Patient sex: M
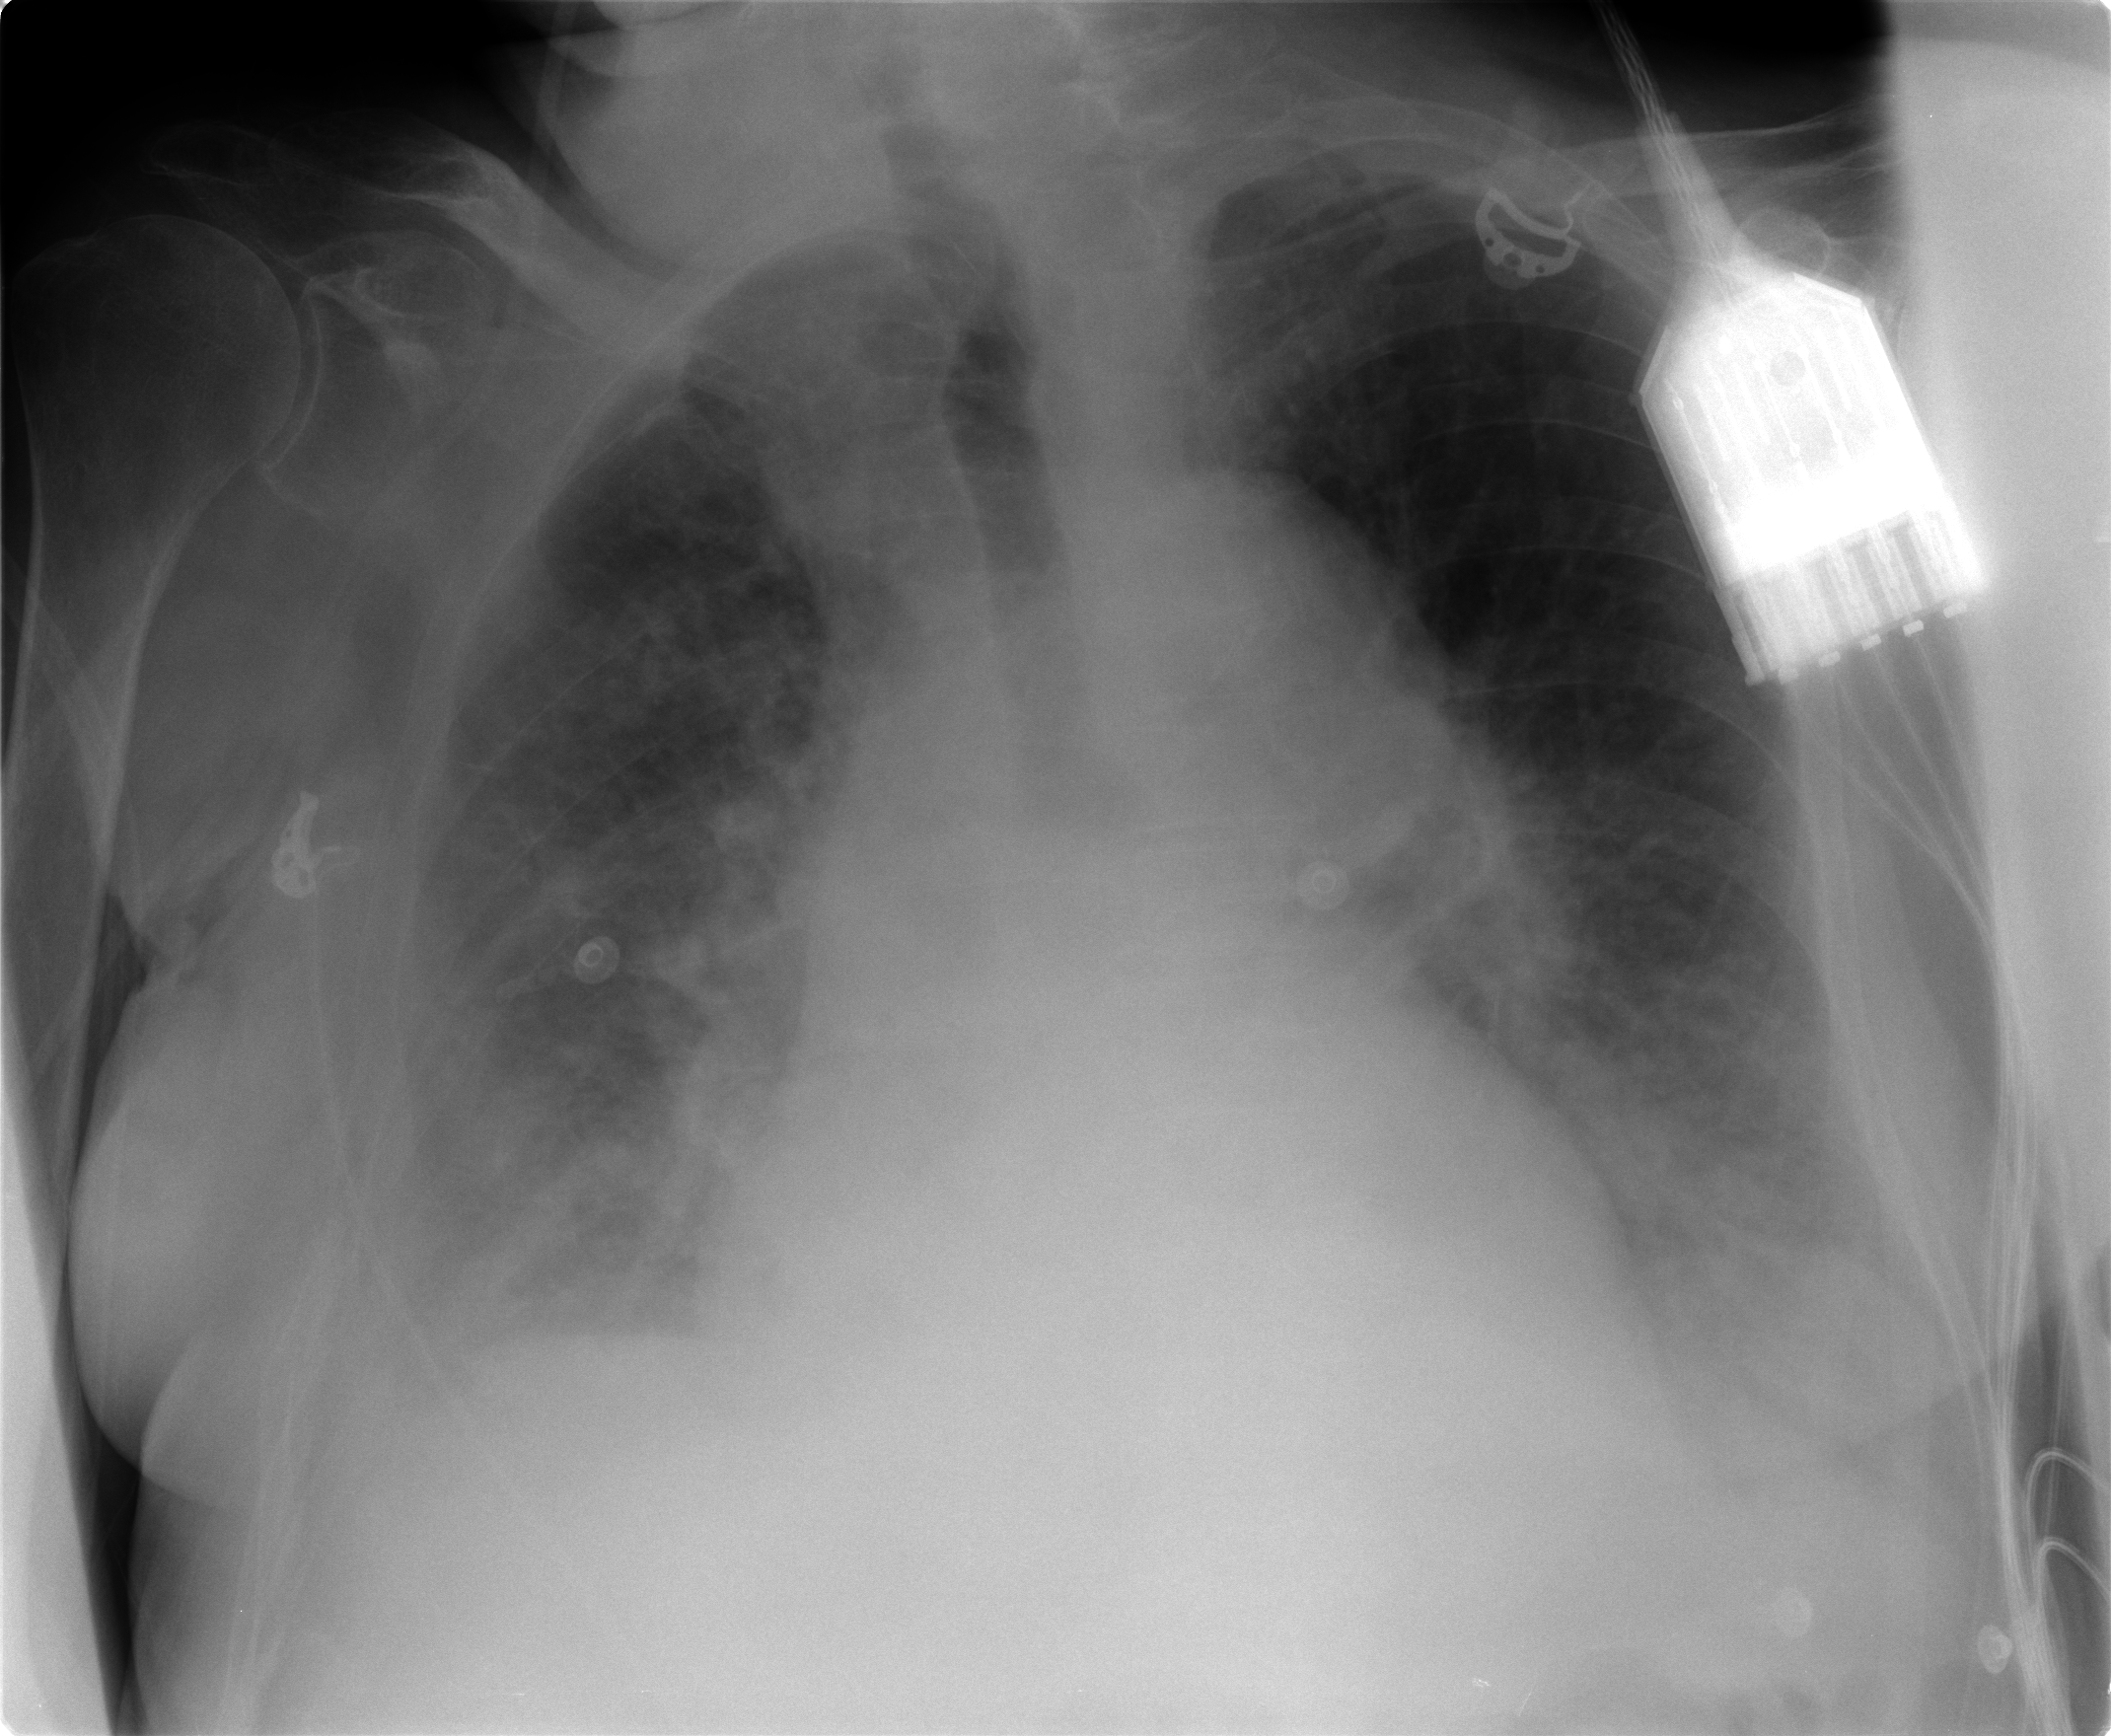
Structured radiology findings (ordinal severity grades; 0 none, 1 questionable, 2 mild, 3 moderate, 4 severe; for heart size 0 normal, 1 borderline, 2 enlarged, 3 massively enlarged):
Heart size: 2
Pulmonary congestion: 2
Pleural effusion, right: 2
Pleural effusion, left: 2
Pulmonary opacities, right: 2
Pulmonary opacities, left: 2
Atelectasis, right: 2
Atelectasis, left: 2